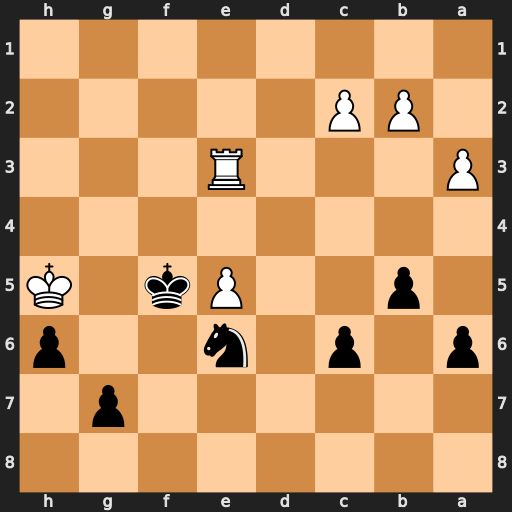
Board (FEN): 8/6p1/p1p1n2p/1p2Pk1K/8/P3R3/1PP5/8
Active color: b
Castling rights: -
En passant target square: -
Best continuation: Nf4+ Kh4 Ng2+ Kg3 Nxe3